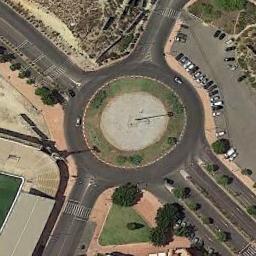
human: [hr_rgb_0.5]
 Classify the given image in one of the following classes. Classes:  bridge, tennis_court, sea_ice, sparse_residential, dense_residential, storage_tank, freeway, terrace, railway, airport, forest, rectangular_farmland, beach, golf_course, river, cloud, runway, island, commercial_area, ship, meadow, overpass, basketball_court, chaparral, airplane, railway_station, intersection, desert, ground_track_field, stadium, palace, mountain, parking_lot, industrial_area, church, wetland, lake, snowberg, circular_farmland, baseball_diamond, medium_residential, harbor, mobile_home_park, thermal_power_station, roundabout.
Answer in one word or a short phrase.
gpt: roundabout